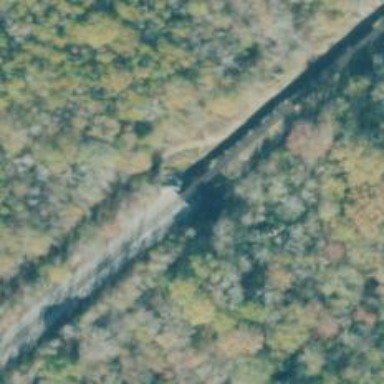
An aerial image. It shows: Railway bridge.